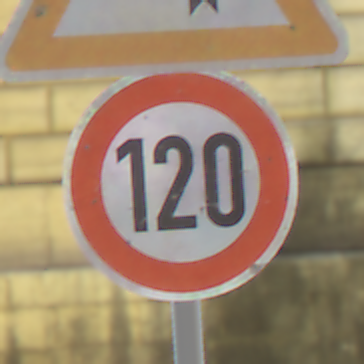
Verkehrszeichen: Geschwindigkeit120
Zusatzzeichen oben: KurveLinks
Umgebung: Outdoor, Urban
Tageszeit: Midday
Wetter: Clear
Licht: Natural
Jahreszeit: NotSpecified
Kontrast: LowContrast